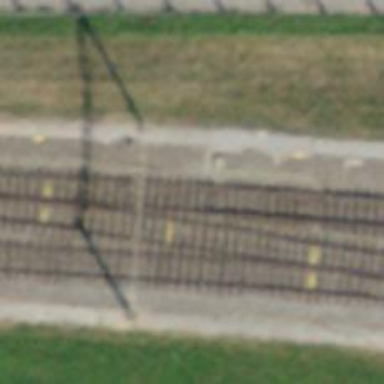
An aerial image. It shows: Single railway track with electrified contact line.